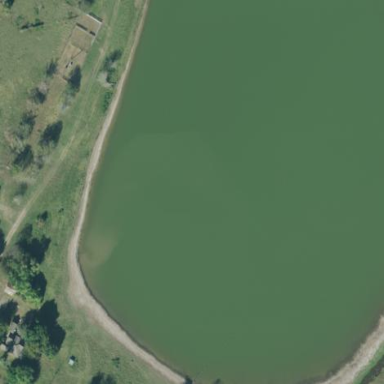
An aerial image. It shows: Peaceful pond surrounded by nature.